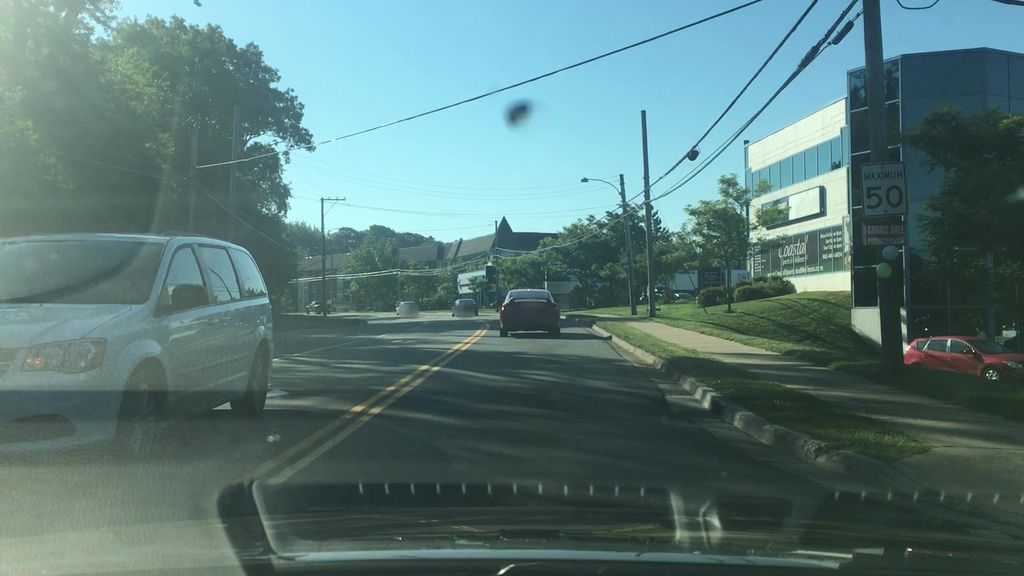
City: halifax